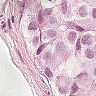
Metastatic tissue present: yes